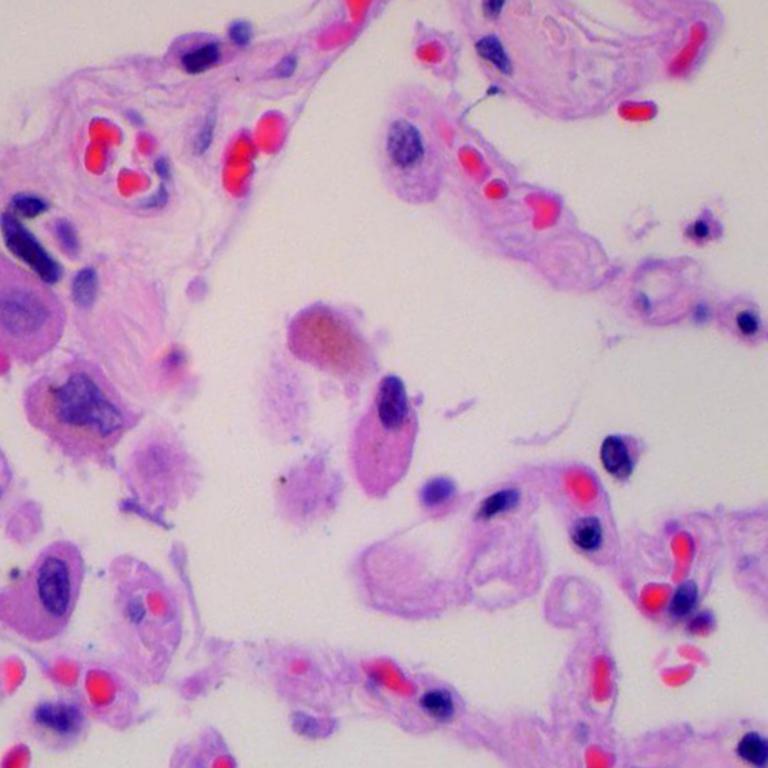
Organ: lung
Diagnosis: benign